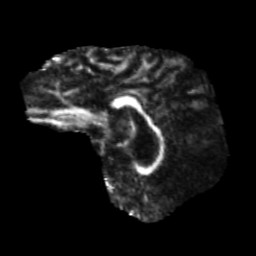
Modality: FA
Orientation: sagittal
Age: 57
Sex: male
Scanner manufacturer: siemens
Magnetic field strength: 3 T
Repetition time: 5.25 s
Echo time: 0.08 s